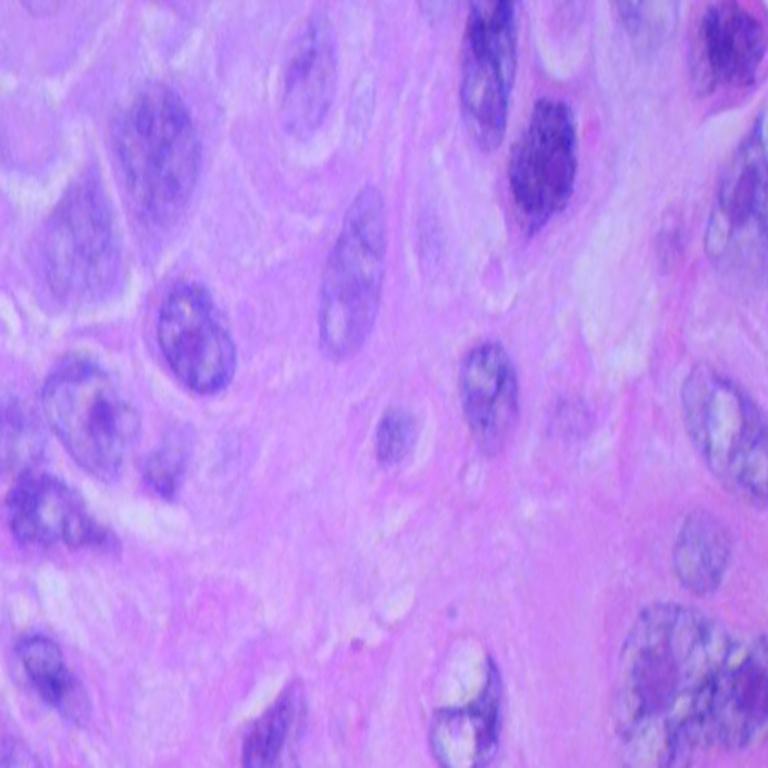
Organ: lung
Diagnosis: squamous carcinomas